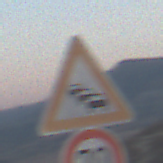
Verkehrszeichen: Stau
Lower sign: Geschwindigkeit70
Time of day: SunriseSunset
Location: Outdoor (Nature)
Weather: Clear
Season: NotSpecified
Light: Natural